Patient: sex M, age 47
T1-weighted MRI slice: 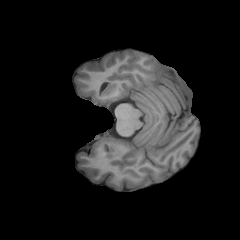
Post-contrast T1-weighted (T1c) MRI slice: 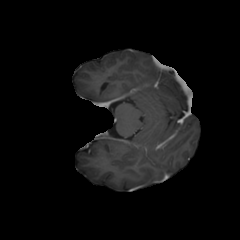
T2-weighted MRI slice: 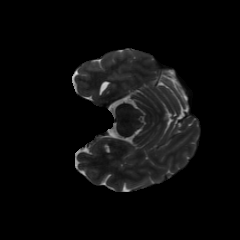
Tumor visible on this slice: no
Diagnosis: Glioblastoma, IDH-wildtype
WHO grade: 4